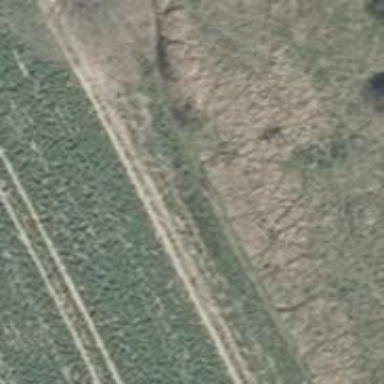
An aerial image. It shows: Agricultural vehicle track with ground surface of grade 3 quality.